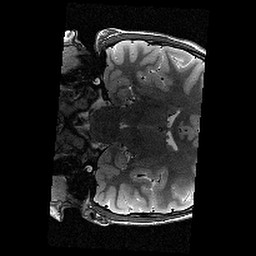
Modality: T2w
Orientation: coronal
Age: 12
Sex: male
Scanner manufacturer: siemens
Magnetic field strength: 3 T
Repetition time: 9.23 s
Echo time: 0.067 s